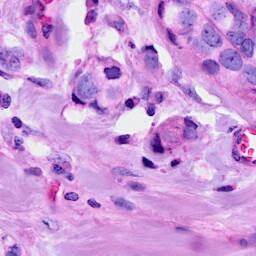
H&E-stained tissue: Breast